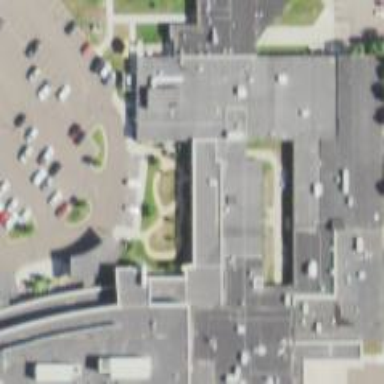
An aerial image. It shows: Healthcare facility identified as hospital.